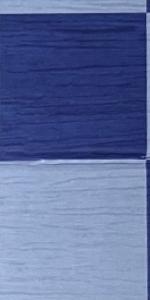
Label: Empty